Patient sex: F
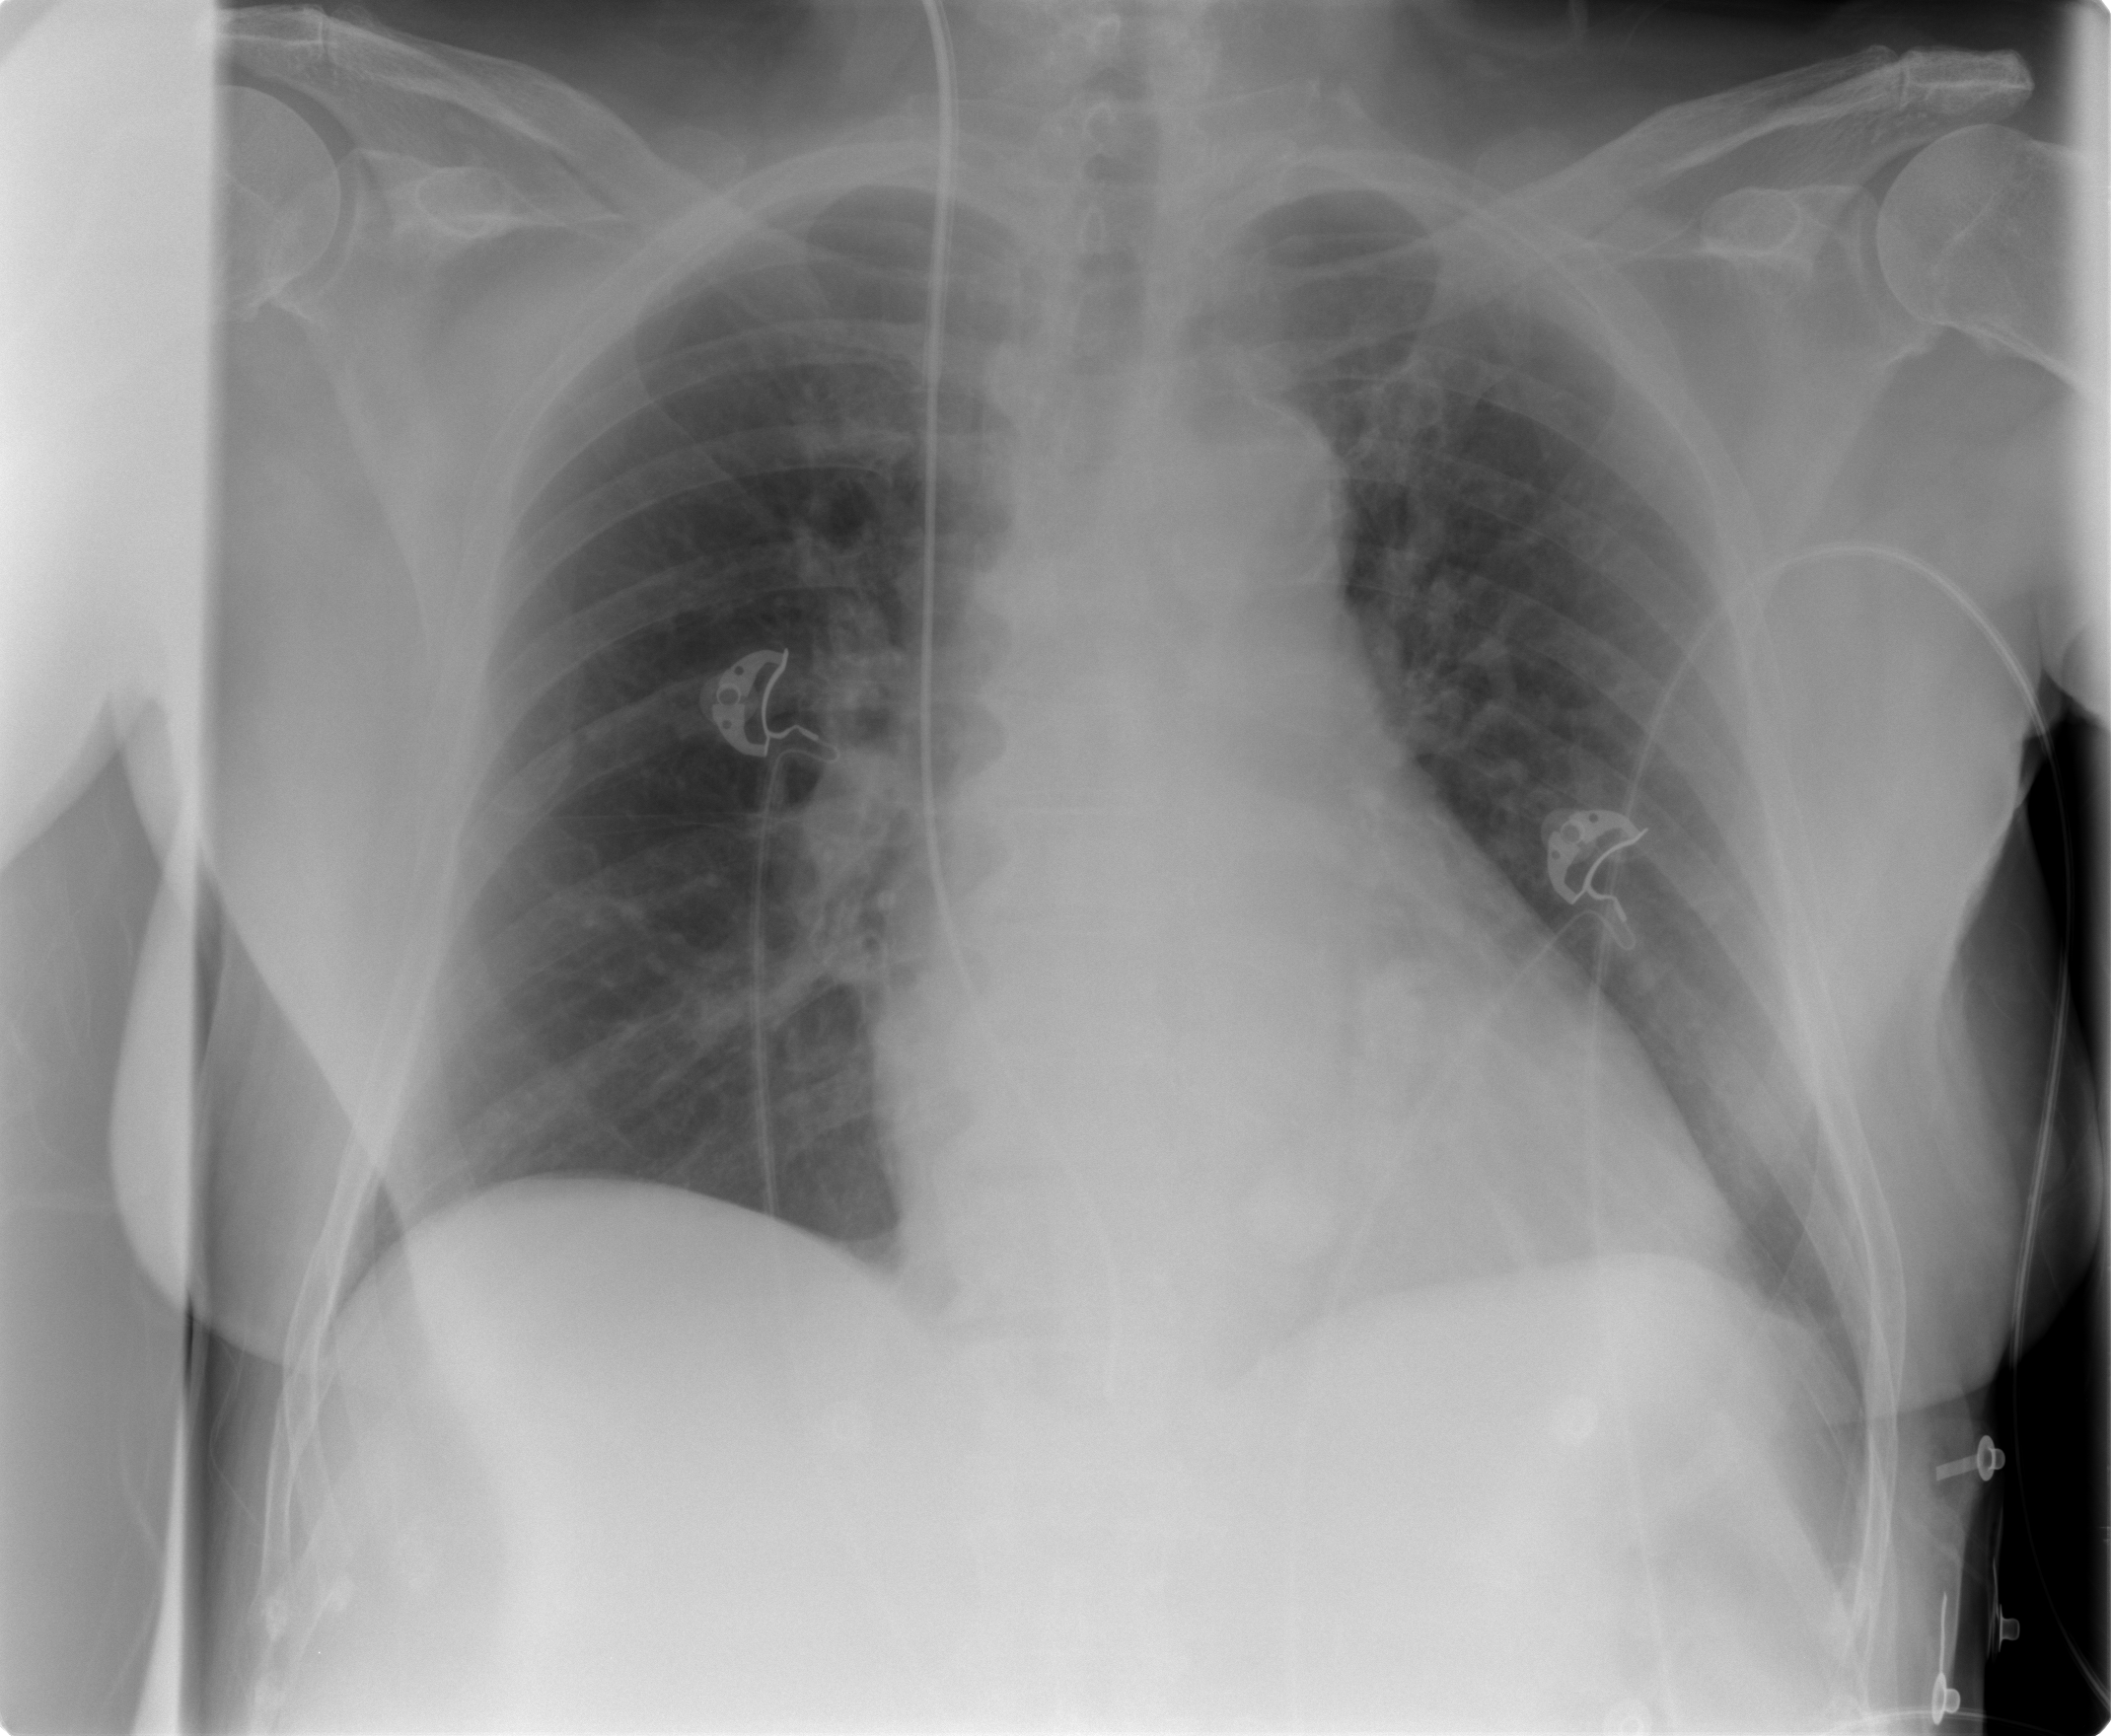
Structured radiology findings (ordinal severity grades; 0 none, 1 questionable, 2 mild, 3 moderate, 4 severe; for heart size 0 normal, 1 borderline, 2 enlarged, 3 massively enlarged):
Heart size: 1
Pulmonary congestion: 2
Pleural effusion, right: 0
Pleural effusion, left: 0
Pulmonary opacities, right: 0
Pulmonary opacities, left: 0
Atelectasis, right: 0
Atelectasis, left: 0